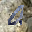
Label: 0